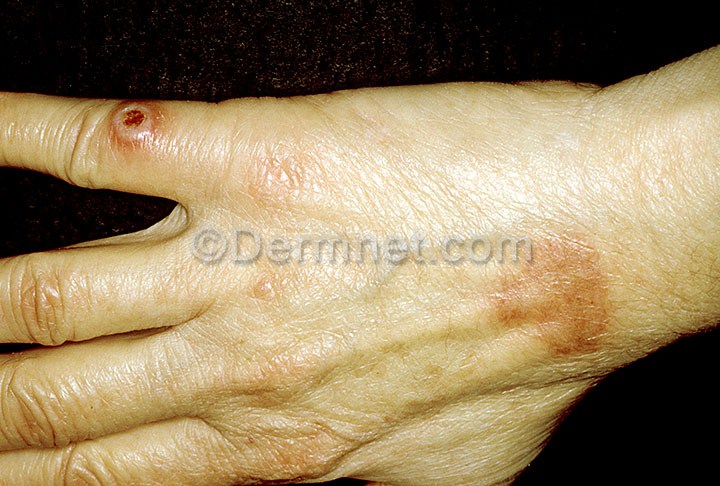
Disease: Vasculitis Photos